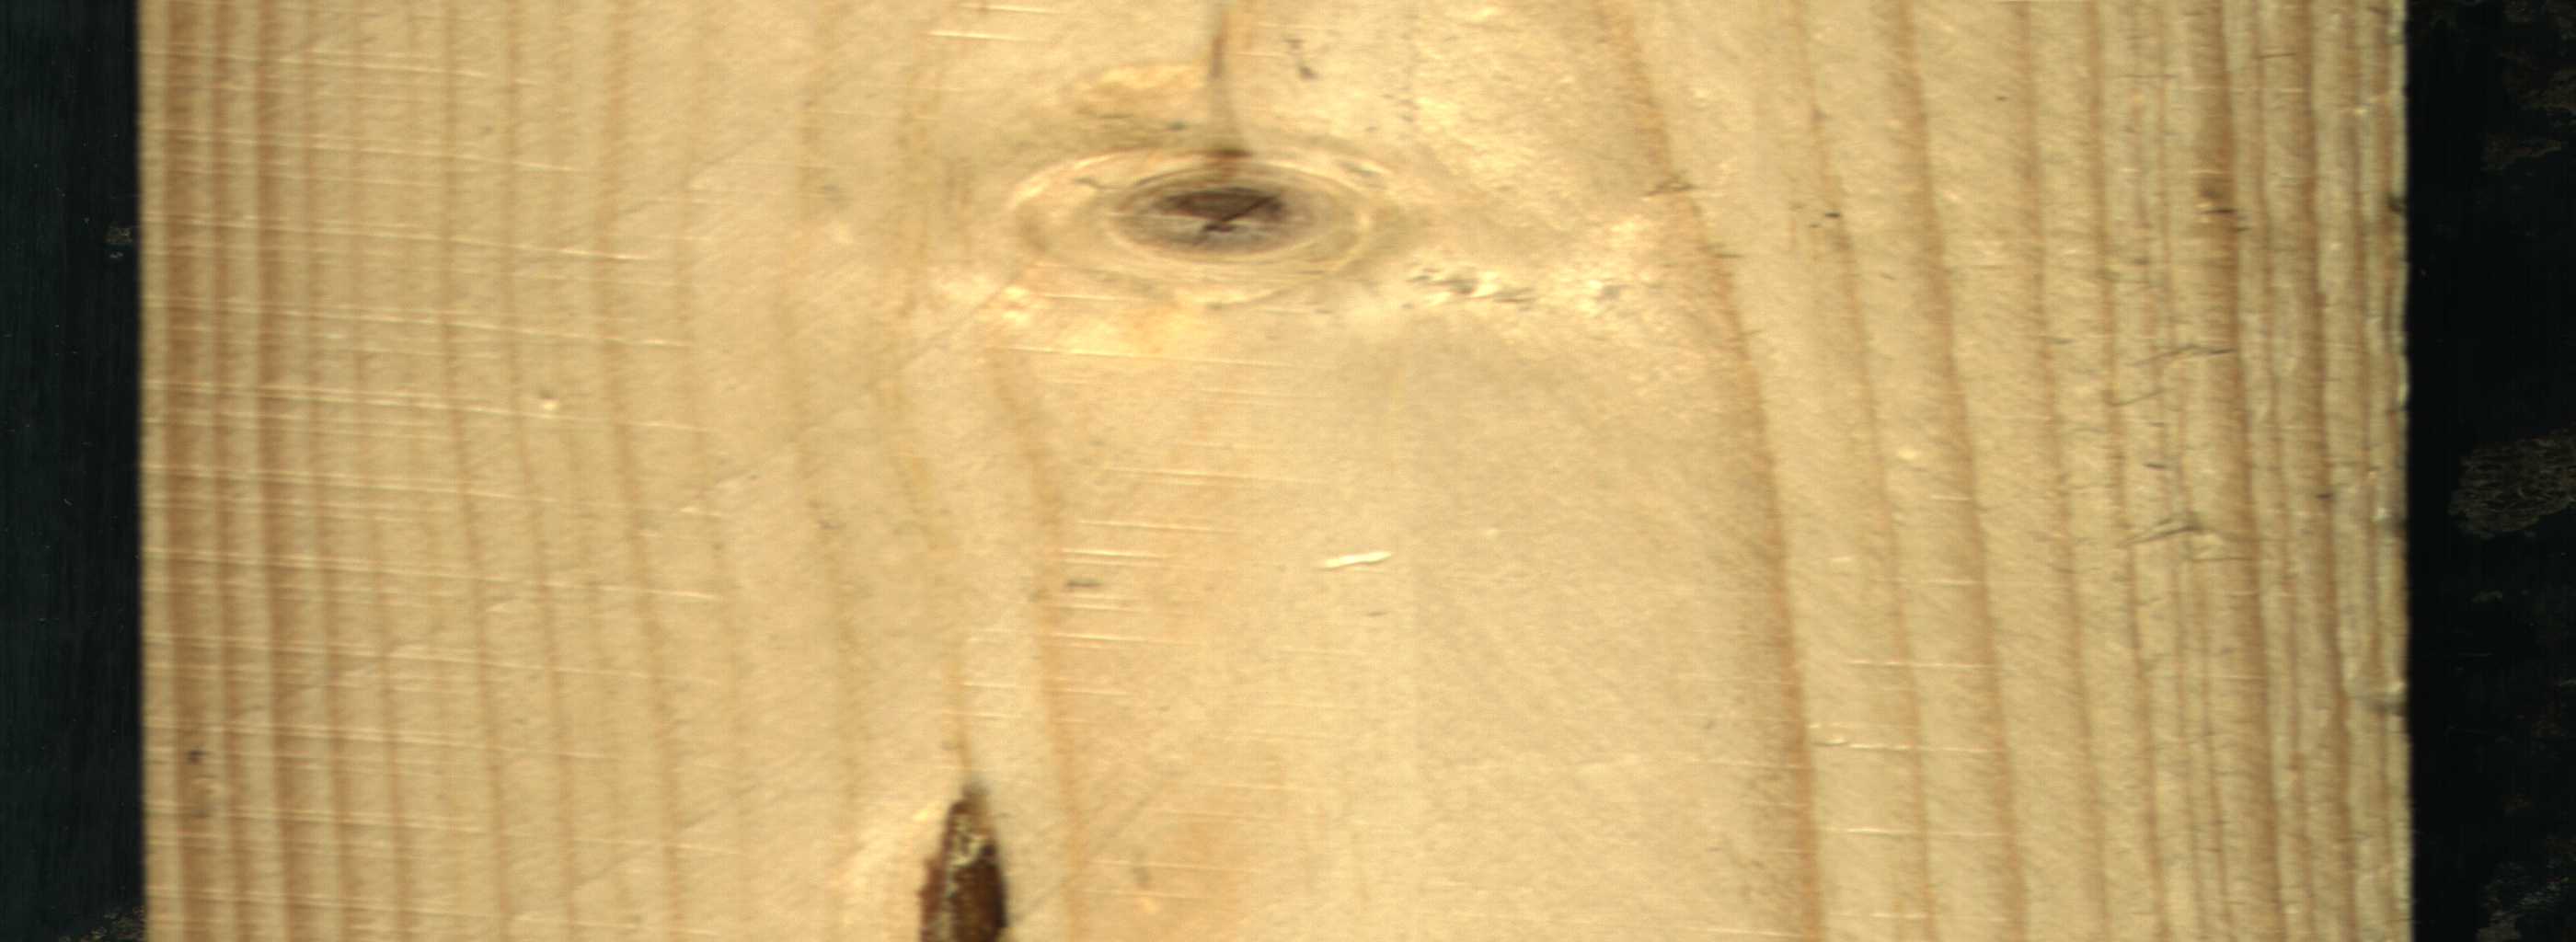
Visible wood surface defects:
resin
knot_with_crack